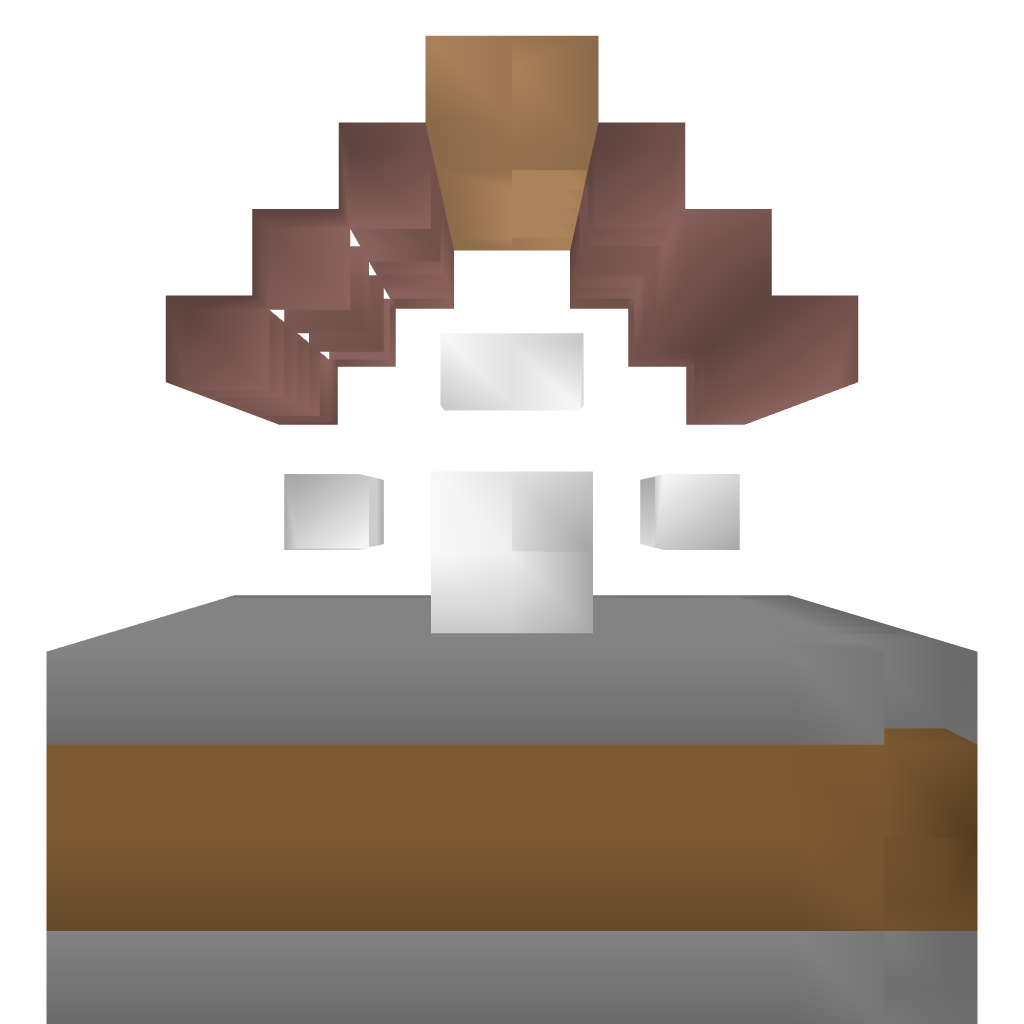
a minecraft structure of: Trap For Curious! bad low quality